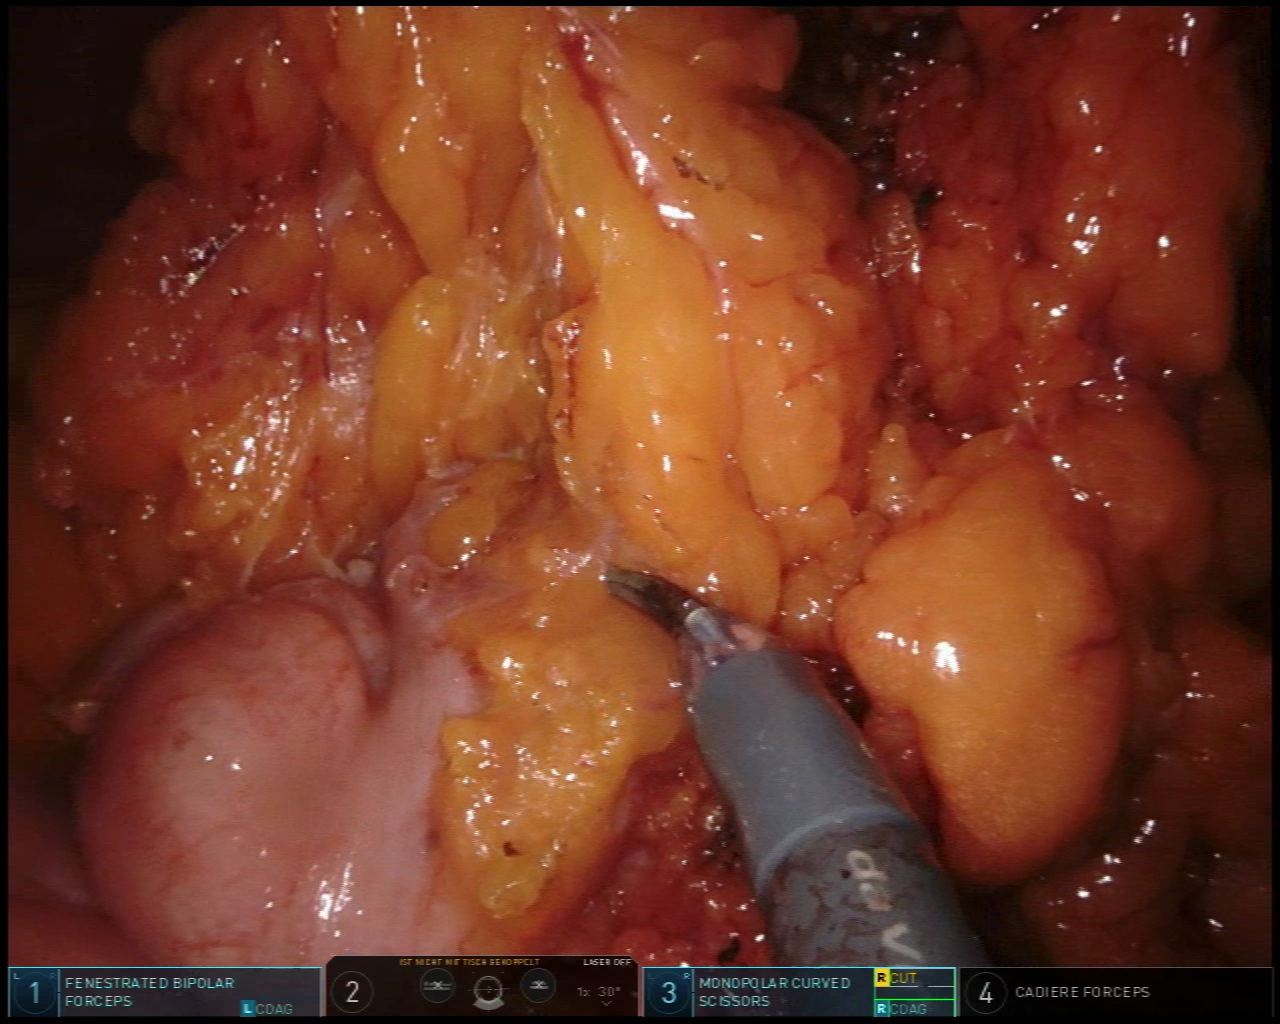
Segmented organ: colon
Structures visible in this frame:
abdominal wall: no
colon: yes
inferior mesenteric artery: no
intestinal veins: no
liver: no
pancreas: no
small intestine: no
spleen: no
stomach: no
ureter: no
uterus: no
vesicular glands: no